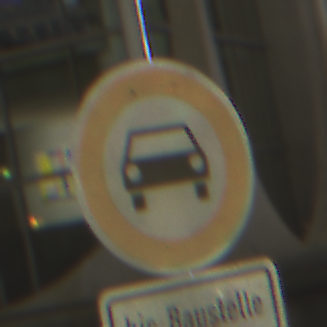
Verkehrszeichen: VerbotKraftwagen
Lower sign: SonstigeFahrzeugePersonengruppenFrei2
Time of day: Night
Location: Outdoor (Urban)
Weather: PartlyCloudy
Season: NotSpecified
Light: Artificial